Question: First off, here's what it looks like, the top one is what I have laid out in my NIB file and the second one is how it's displayed:

I am not sure why the background is offset and why my images are not constrained to the size of the UIImageView that contains them. Does anyone have an idea of what's going on? I don't think I would need to reframe the controls, labels, etc. since those appear in the correct location. Would this be an autosizing issue? I went through all of the NIB's and unchecked 'Autoresize Subview' for each one and then went through all of the images in each view and unchecked 'Autoresize Subview' and that seemed to resize the images so they're smaller but still not staying in the bounds and sizing constraints of the 'UIImageViews' that contain them.
Anyone have an idea of what's going on?
---
## Update
---
Here's images of what the app looks like now after unchecking all of the 'Autoresize Subview' check boxes:
<URL>
The sliders shouldn't be that close to the images either...
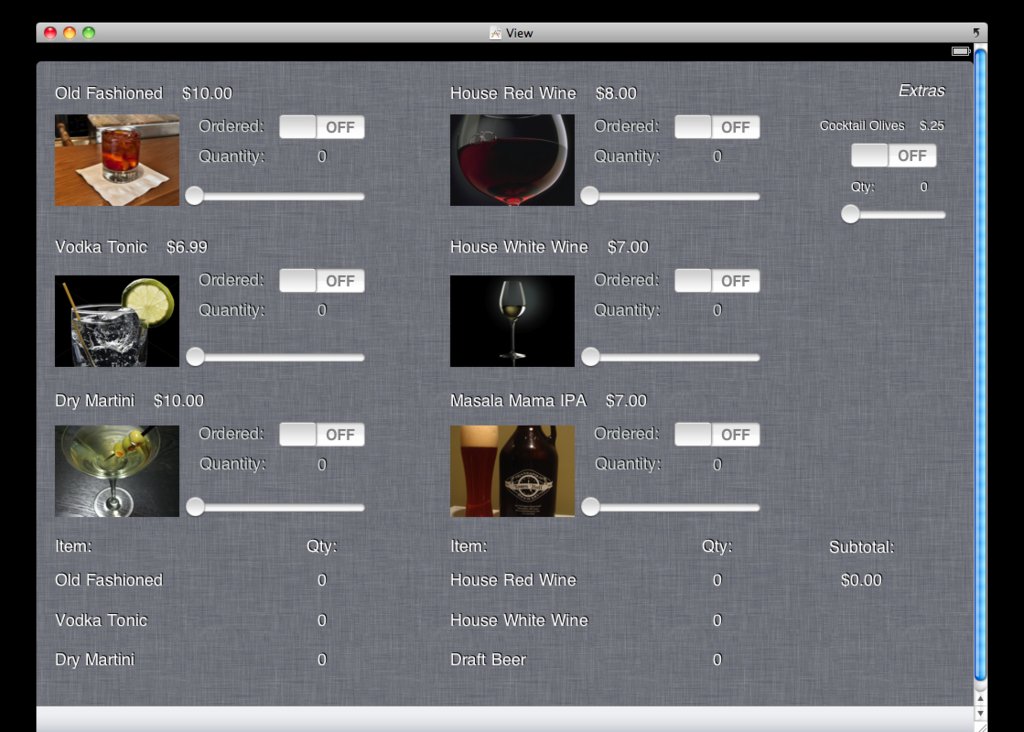
Answer: Well I ended deleting all of the 'NIB's' and 'header/implementation' files for all of the 'ViewControllers', just to be safe. I remade all of the views and turned off 'Resize view from NIB' for each 'ViewController', and then Photoshopped each image I was using to make sure that it was the size of the 'ImageViews' I was using. Still not quite sure what happened but redoing everything, changing the image sizes and unchecking 'Resize view from NIB' seemed to do the trick.